Question: I have a table similar to one below. I'm trying to select only the rows where the Start Date is in the current month. Here is what I have so far, but it's not working.
'''
SELECT *
FROM TABLE1
WHERE StartDate = MONTH(getdate())
'''
How can I select only the values where the start date is in the current month?

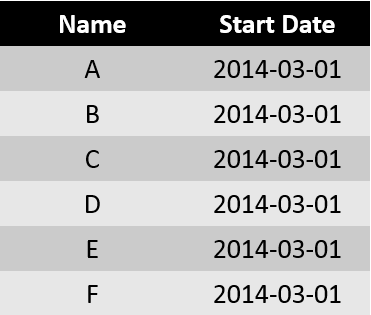
Answer: Use this construct to avoid functions on the StartDate columns (like MONTH or YEAR). These functions will prevent any index or statistics being used/
'''
SELECT *
FROM TABLE1
WHERE
StartDate >= DATEADD(month, DATEDIFF(month, 0, GETDATE()), 0)
AND StartDate < DATEADD(month, 1+DATEDIFF(month, 0, GETDATE()), 0)
'''
Any answer that puts a function on StartDate will not scale as expected. See <URL>. The filter is now non-sargable, and index/statistics can't be used. Every row will be looked at for a table scan.